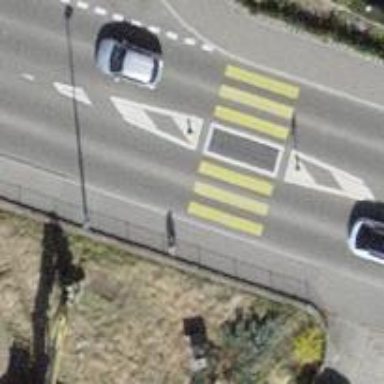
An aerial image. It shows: Pedestrian crossing with zebra markings on footway.